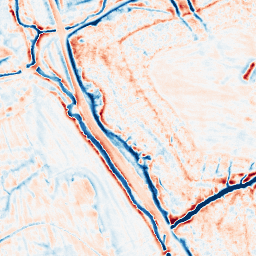
Category: edge_preserving
Decomposition family: bilateral
Decomposition parameters: d: 15
sigma_color: 25
sigma_space: 100
Upsampling method: cubic_catmull_rom
Upsampling parameters: scale: 2
Upsampling scale: 2